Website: walmart
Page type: account-selection
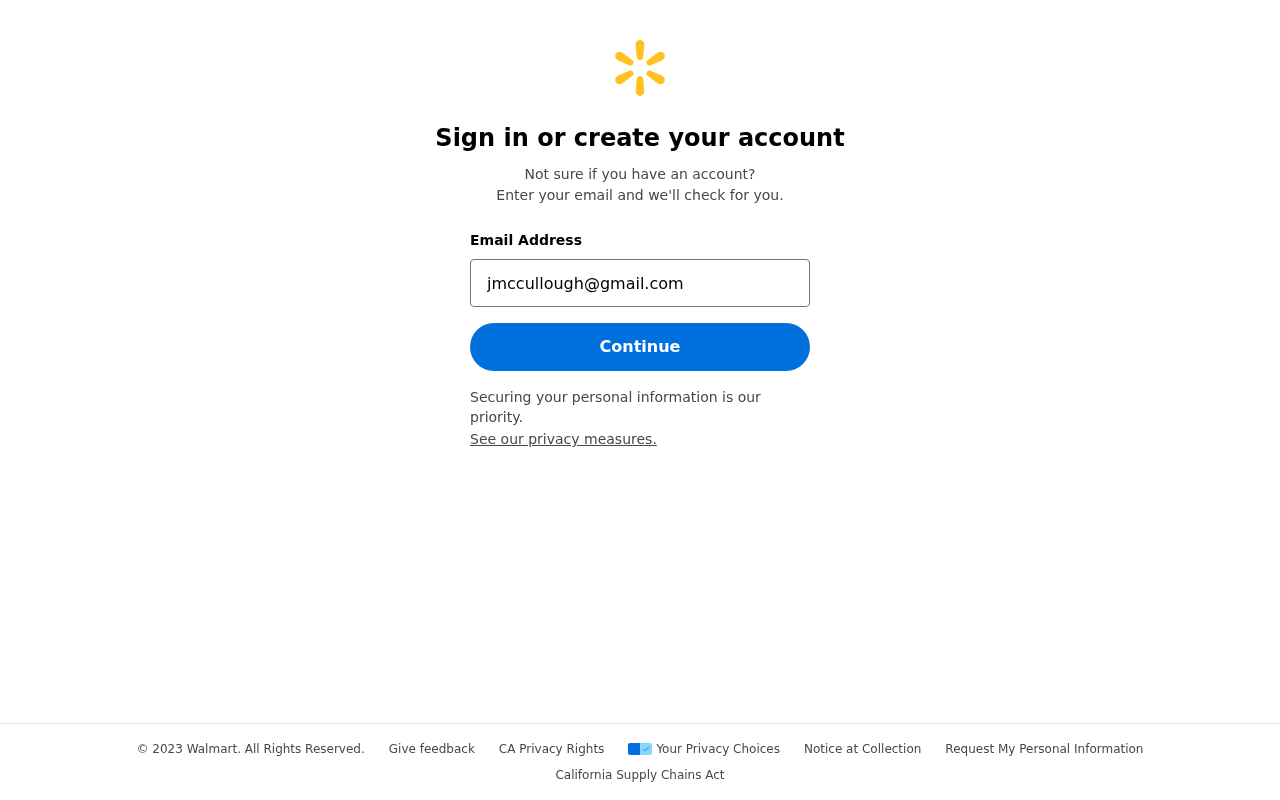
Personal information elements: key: PII_EMAIL
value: jmccullough@gmail.com